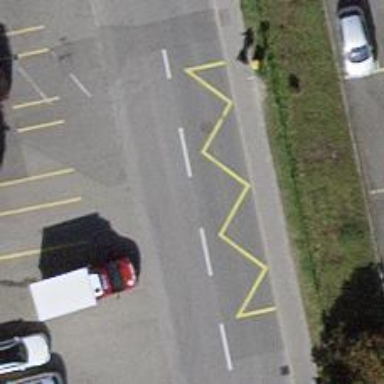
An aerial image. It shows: Bus stop with designated stop position for public transport.